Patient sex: M
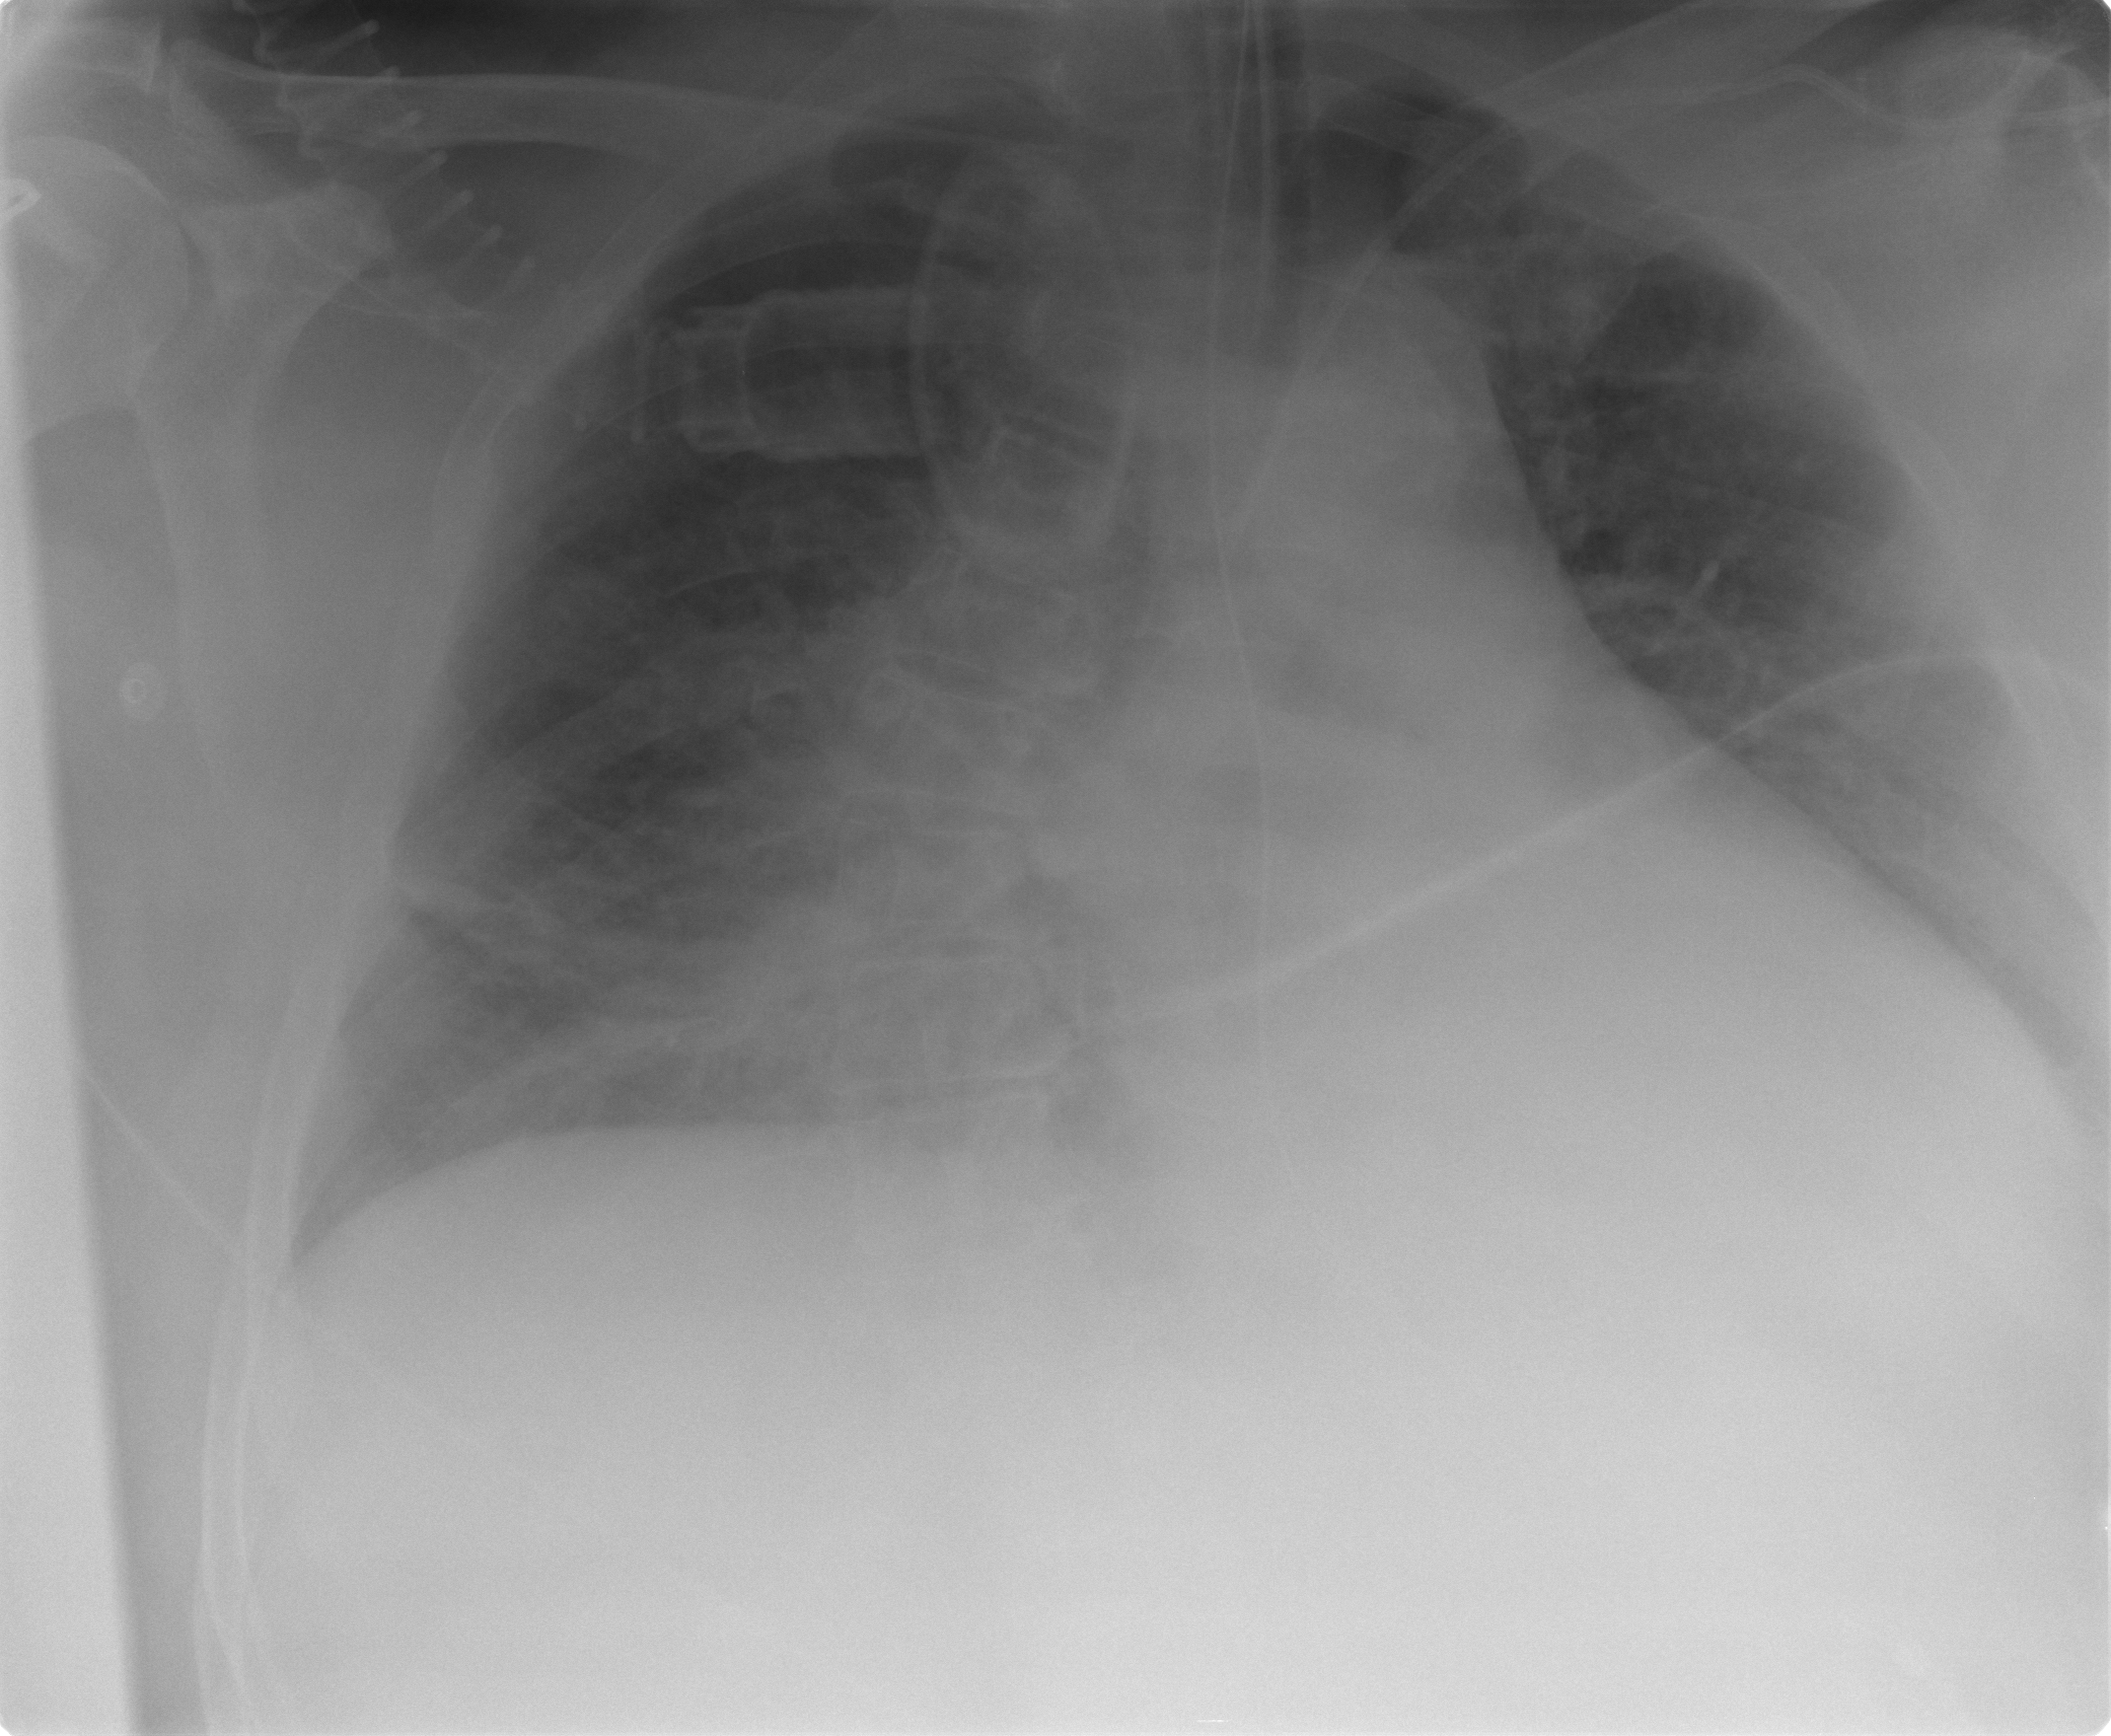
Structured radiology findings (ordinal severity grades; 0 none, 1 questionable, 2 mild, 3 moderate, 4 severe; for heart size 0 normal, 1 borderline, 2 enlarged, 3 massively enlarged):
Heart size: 2
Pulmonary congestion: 2
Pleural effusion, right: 2
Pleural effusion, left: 2
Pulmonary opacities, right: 2
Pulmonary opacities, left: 2
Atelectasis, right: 2
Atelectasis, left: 2